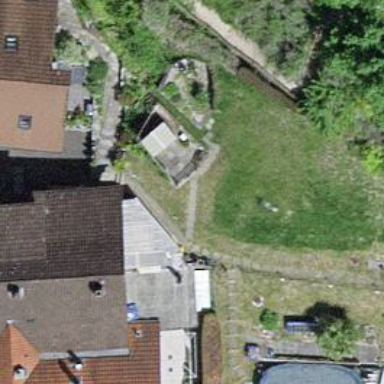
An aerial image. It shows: Semi-detached house.